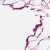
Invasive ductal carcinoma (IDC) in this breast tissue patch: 0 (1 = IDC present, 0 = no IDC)